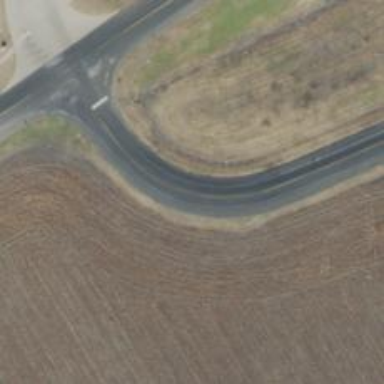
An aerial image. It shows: Secondary link road.